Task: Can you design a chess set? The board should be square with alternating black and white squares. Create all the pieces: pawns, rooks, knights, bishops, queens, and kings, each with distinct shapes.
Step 1170:
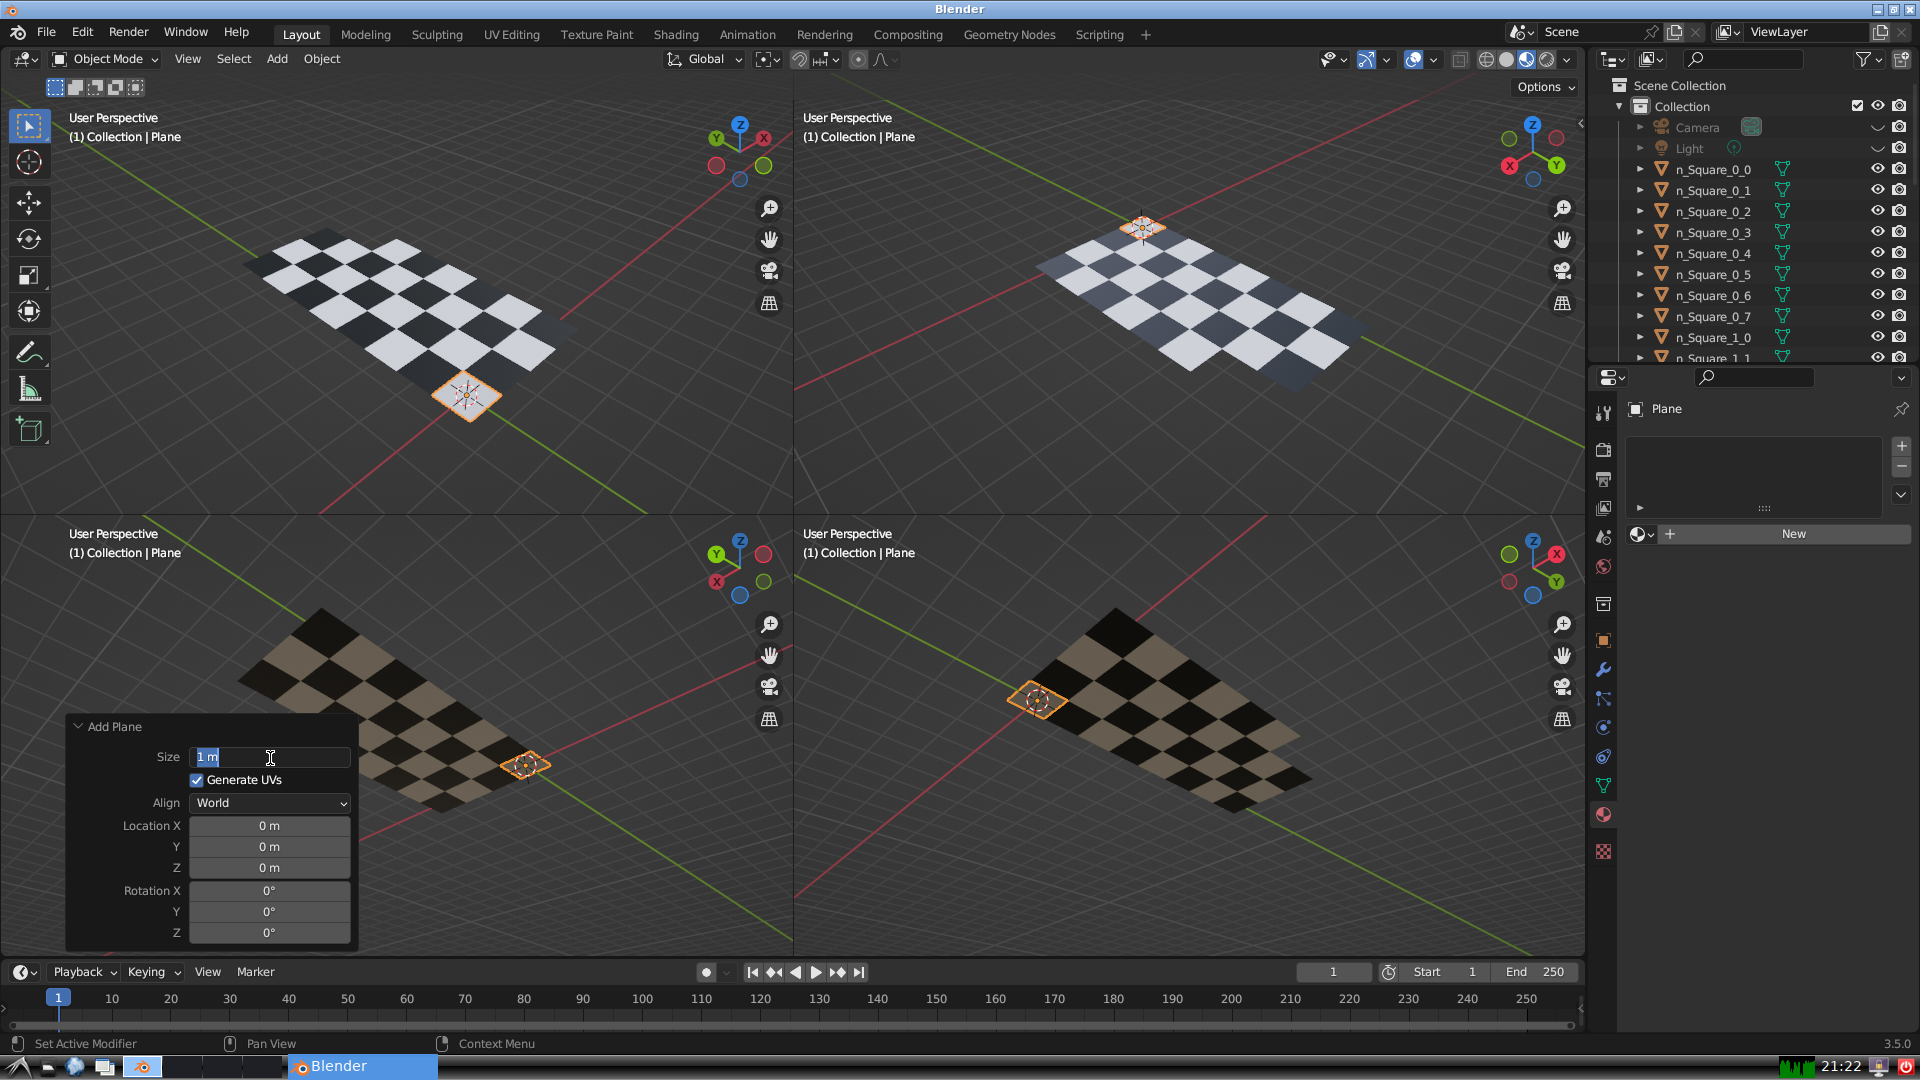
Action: input_text: 1.0